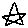
Label: star